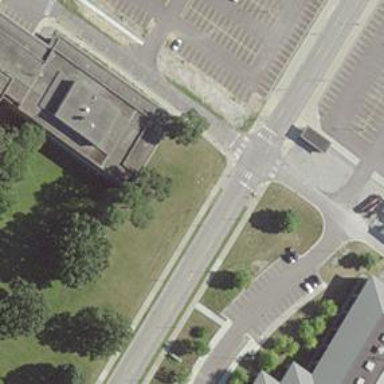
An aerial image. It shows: Footway with zebra crossing.